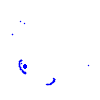
Particle: kaon